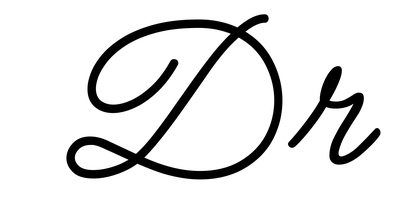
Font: MeowScript-Regular